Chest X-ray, PA view. Patient: 43 years old, sex M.
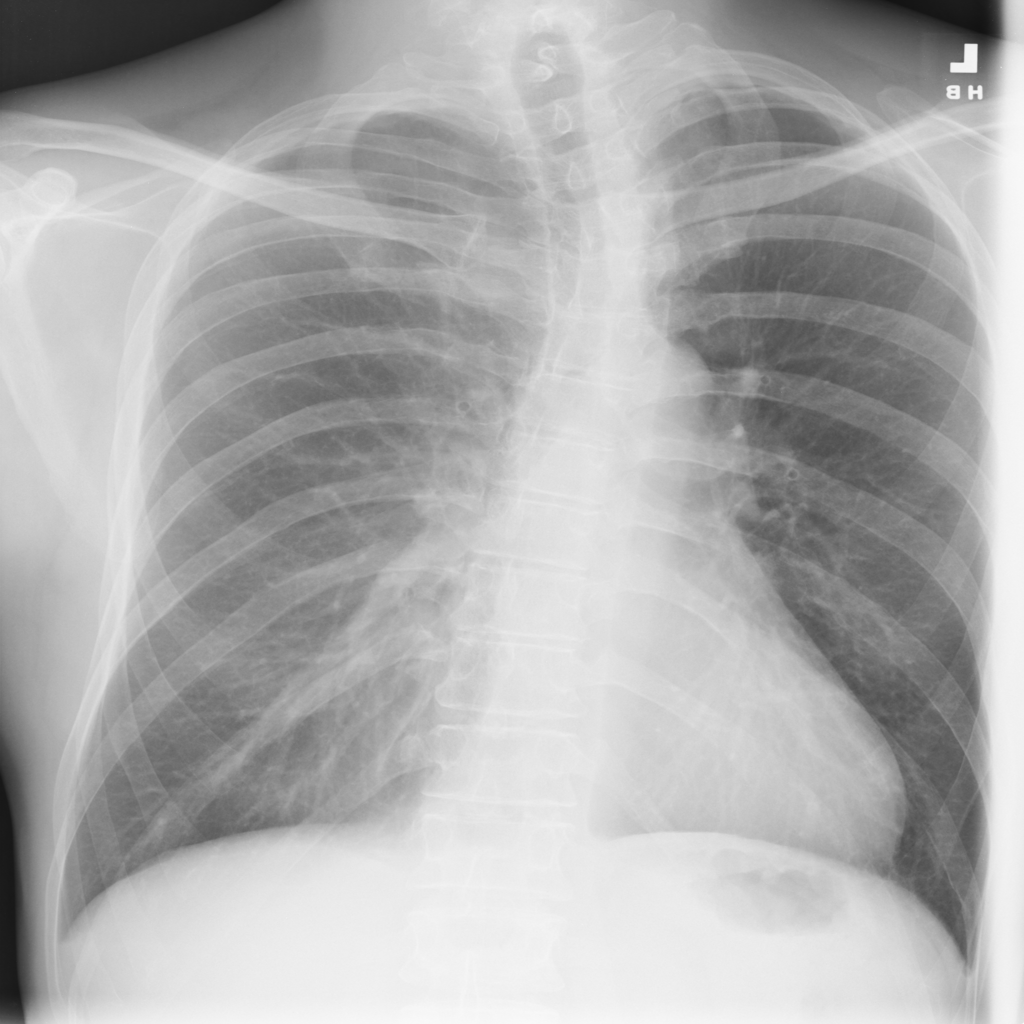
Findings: No Finding